Field crop: maize
Growth stage: 2
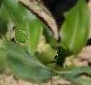
Species: maize